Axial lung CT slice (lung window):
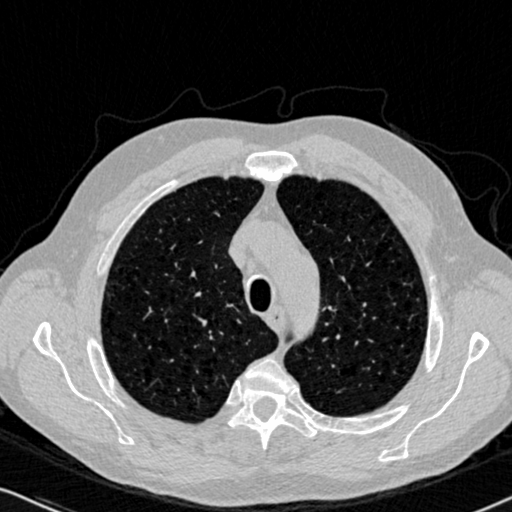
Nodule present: no